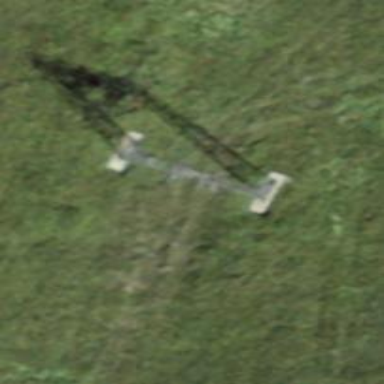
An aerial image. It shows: Pylon for aerialway.